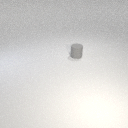
small gray rubber cylinder